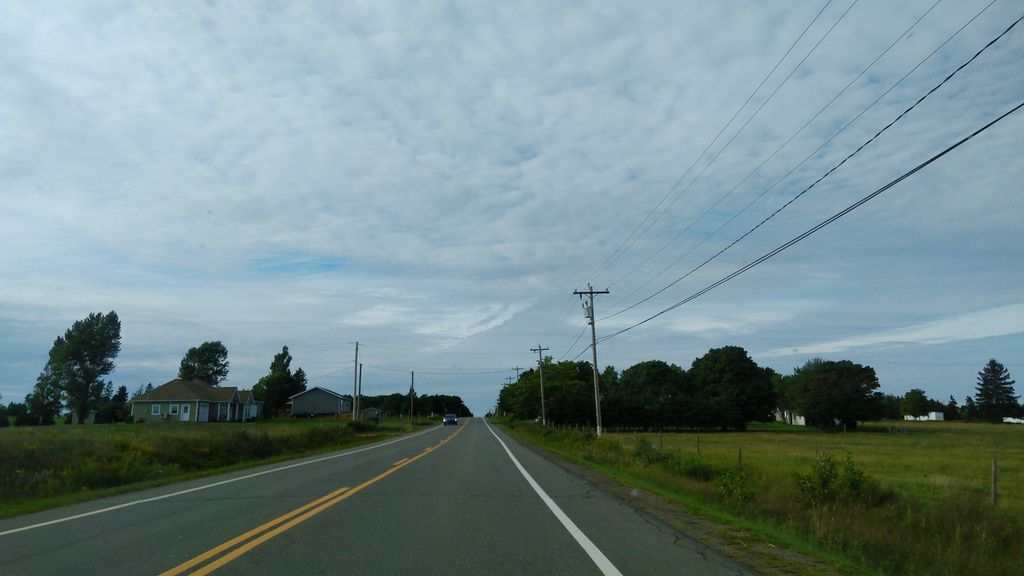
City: charlottetown